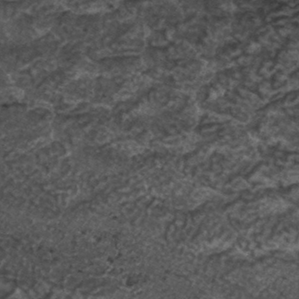
Label: frost